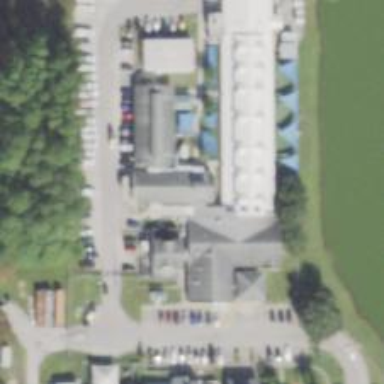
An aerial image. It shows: Veterinary facility.